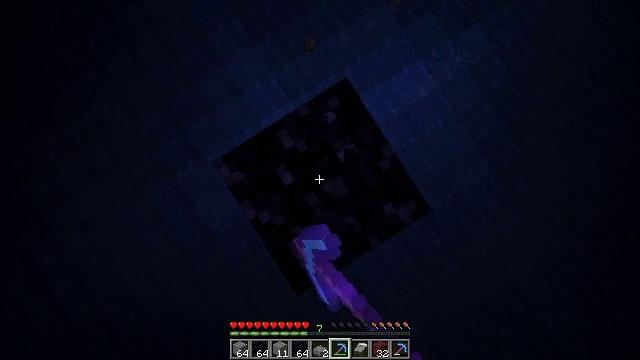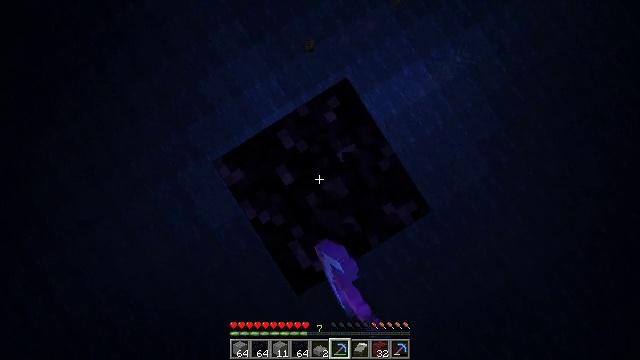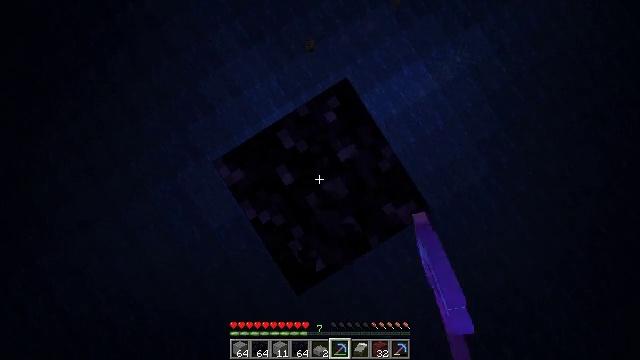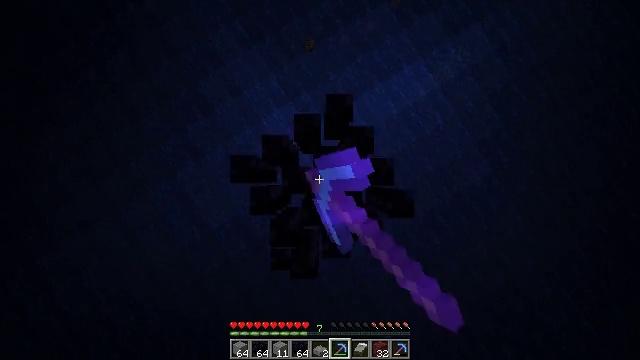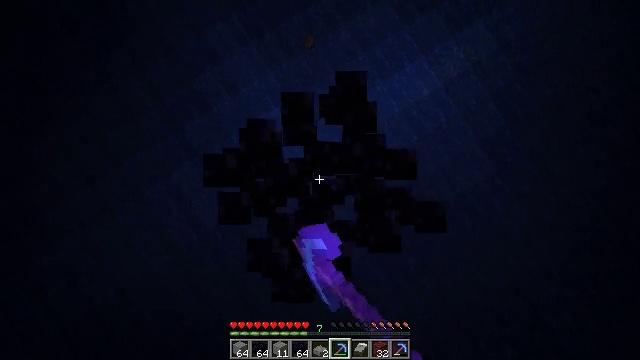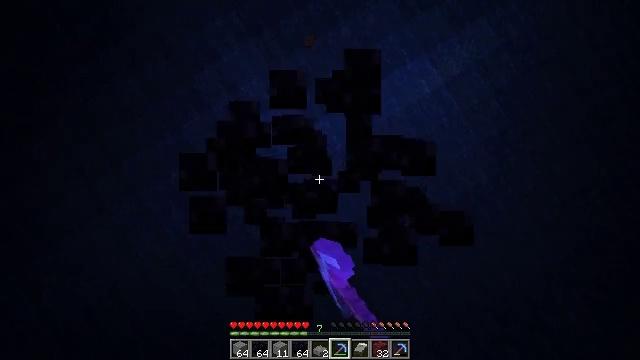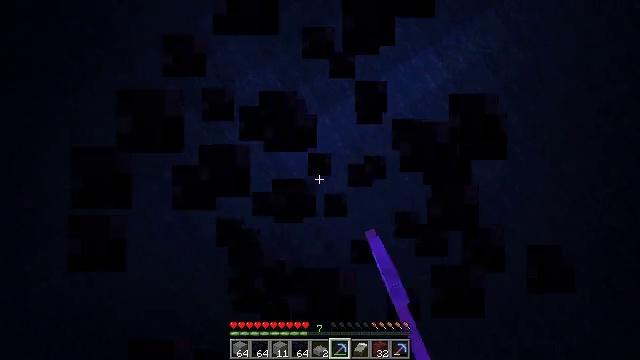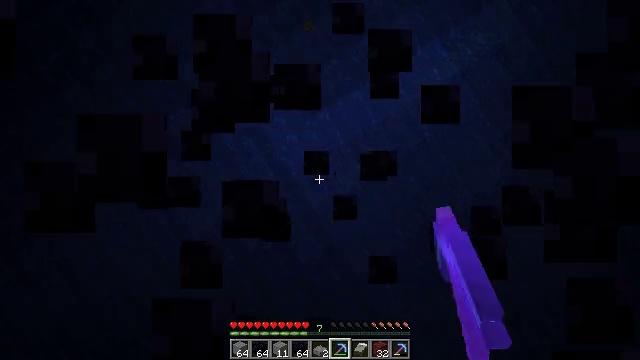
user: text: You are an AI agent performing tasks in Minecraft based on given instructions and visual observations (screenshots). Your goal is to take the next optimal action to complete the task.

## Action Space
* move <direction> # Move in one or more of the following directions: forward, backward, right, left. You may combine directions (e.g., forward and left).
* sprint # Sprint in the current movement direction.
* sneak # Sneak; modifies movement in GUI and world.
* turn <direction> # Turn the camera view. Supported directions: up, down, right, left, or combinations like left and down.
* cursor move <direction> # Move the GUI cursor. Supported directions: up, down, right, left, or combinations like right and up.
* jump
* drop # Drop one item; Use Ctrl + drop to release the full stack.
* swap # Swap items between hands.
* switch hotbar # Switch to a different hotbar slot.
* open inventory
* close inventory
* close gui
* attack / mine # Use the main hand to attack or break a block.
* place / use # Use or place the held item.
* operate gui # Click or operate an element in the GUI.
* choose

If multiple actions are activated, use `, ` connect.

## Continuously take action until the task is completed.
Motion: motion action
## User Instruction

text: Break the obsidian using a diamond or netherite pickaxe.
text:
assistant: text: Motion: attack / mine
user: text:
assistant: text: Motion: attack / mine
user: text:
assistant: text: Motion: attack / mine
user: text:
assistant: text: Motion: attack / mine
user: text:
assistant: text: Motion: attack / mine
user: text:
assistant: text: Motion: attack / mine
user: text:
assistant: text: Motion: attack / mine
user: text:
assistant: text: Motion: attack / mine